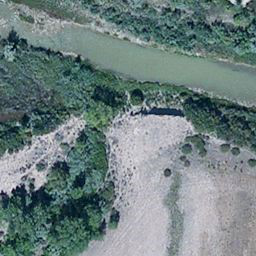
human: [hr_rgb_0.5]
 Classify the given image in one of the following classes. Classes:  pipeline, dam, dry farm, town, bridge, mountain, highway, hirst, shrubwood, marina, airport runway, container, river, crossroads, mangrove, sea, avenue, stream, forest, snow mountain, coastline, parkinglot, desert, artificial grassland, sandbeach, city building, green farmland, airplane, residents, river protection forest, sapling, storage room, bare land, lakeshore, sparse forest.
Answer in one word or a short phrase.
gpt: river